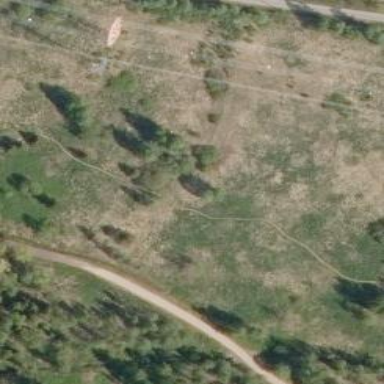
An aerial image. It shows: Path.